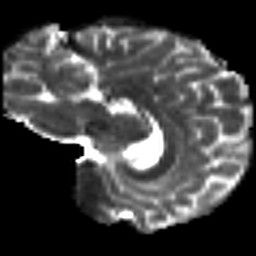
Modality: T2w
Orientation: sagittal
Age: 21
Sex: female
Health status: healthy
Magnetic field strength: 3 T
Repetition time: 8.4 s
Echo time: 0.0926 s